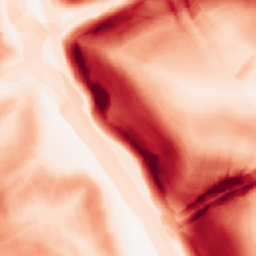
Category: morphological
Decomposition family: morphological_gradient
Decomposition parameters: size: 10
shape: diamond
Upsampling method: nearest
Upsampling parameters: scale: 4
Upsampling scale: 4